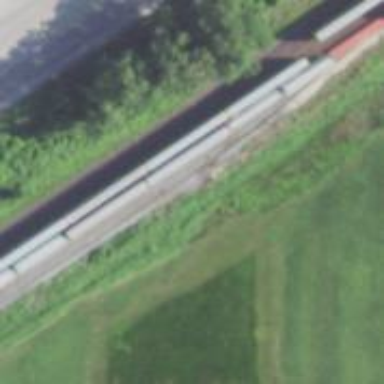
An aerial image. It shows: Railway siding with rails.